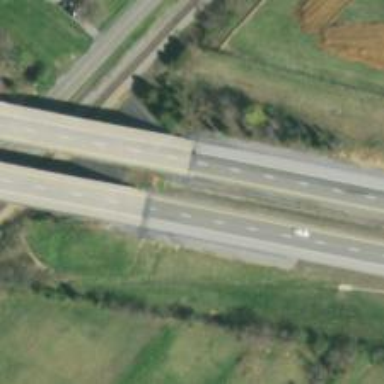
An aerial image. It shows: Bridge crossing over expressway trunk road.